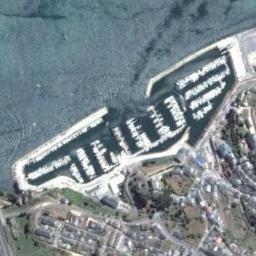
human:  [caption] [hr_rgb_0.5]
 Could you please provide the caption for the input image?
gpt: The harbor has lots of neatly docked boats and a residential area is next to the harbor .

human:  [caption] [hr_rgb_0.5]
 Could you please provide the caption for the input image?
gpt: Many ships are in the harbor .

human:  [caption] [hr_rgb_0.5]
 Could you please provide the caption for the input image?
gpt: Different branches of the harbor have different Numbers of ships .

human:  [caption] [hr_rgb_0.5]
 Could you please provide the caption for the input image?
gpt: Neatly lined with yachts on the sea next to the harbor of the building .

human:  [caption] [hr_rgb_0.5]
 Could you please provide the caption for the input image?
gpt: There are many buildings beside the harbor with many ships .